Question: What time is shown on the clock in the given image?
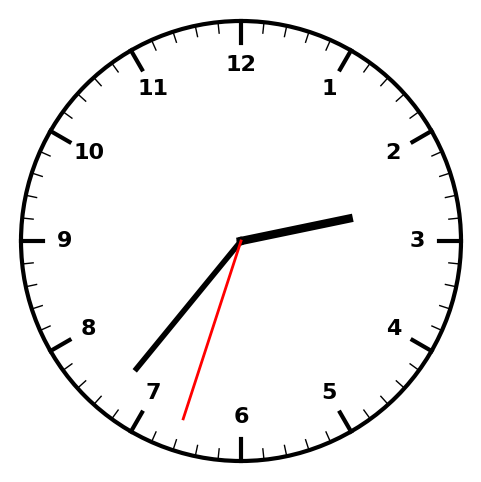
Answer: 02:36:33